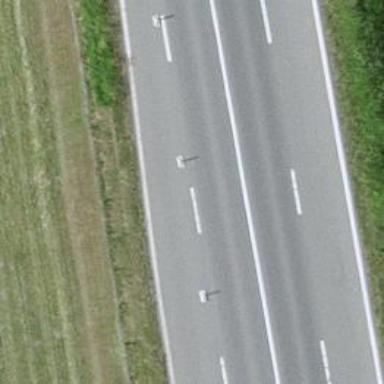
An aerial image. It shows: Asphalt motorway categorized as trunk road.